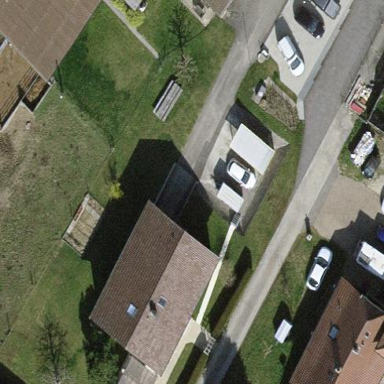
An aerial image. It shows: Simple and straightforward house.